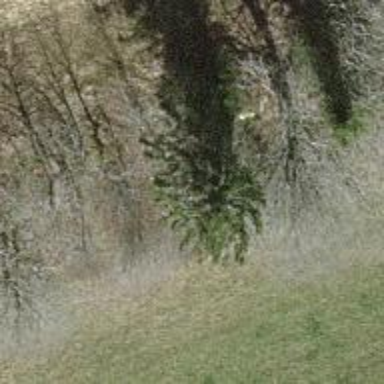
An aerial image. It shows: Single tag "natural: tree."